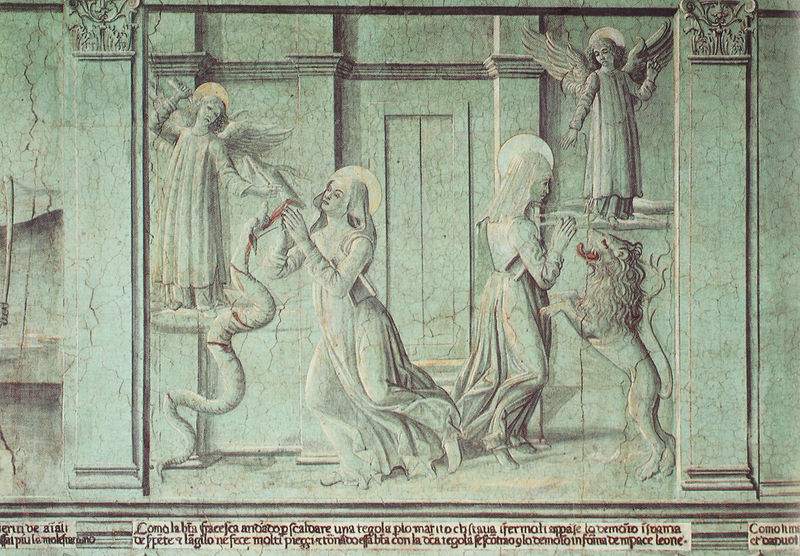
Titel: Rom, Monastero di Tor de’ Specchi, Fresken
Künstler: Benozzo Gozzoli
Standort: Rom, Via del Teatro di Marcello, Monastero di Tor de’ Specchi  (EU - I - Latium)
Schlagwörter: gemälde, weiß, frauen, grün, ausschnitt, frau, grau, pfeiler, schwarz, säule, säulen, zeichnung, bild, gewand, engel, schrift, risse, grisaille, detail, inschrift, faltenwurf, unterschrift, buch, balustrade, text, nonne, schlange, fries, verführung, heiligenschein, gesims, nimbus, springen, zunge, mittelalter, männchen, löwe, heilige, maria, erzengel, drache, wort, verkündigung, michael, kapitel, latein, heiligenscheine, gabriel, heiligendarstellung, nimben, grisaillemalerei, männchen machen, mänchen, himbus, flüger, mänchen machen